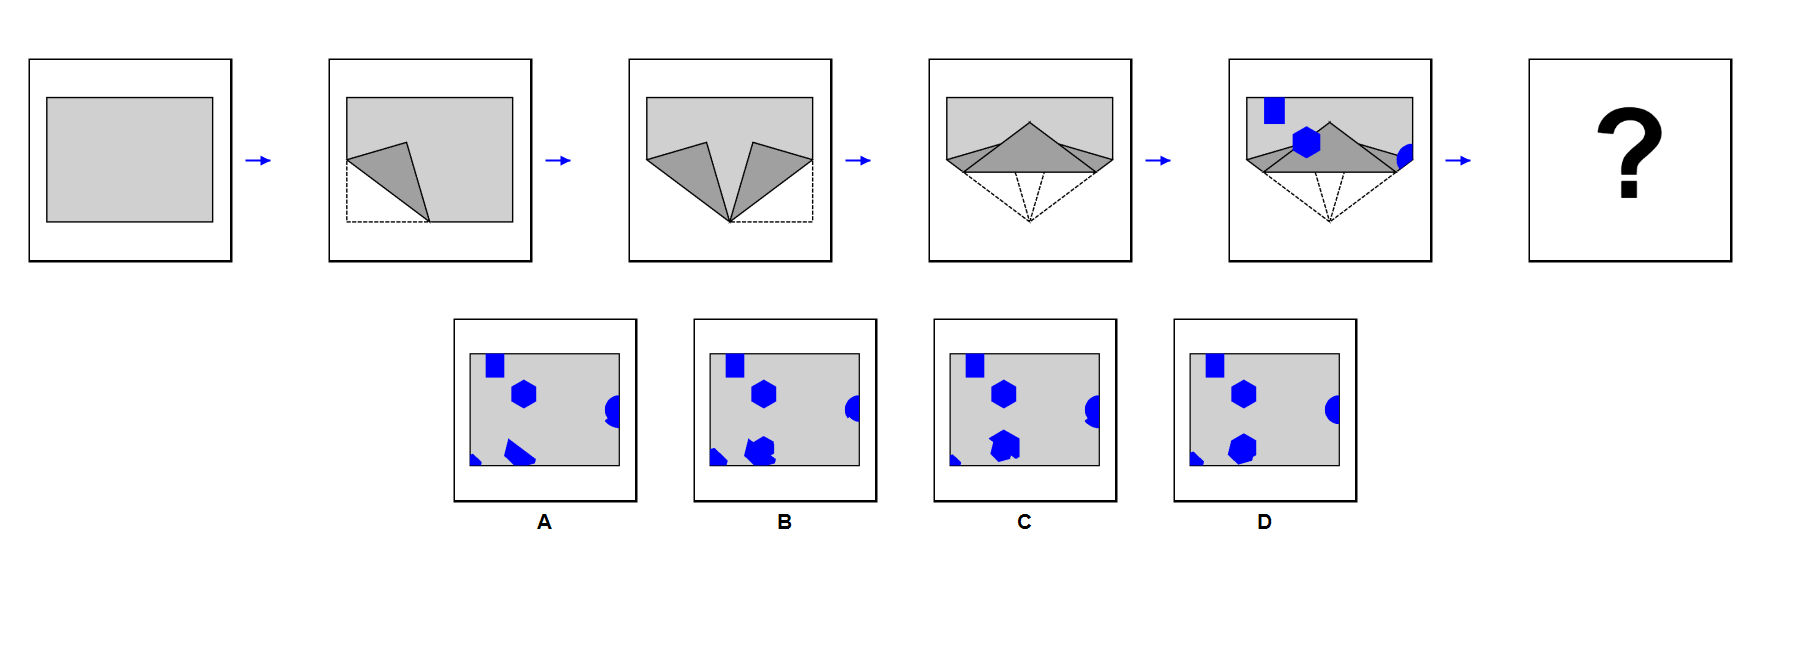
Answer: D